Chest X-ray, AP view. Patient: 28 years old, sex M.
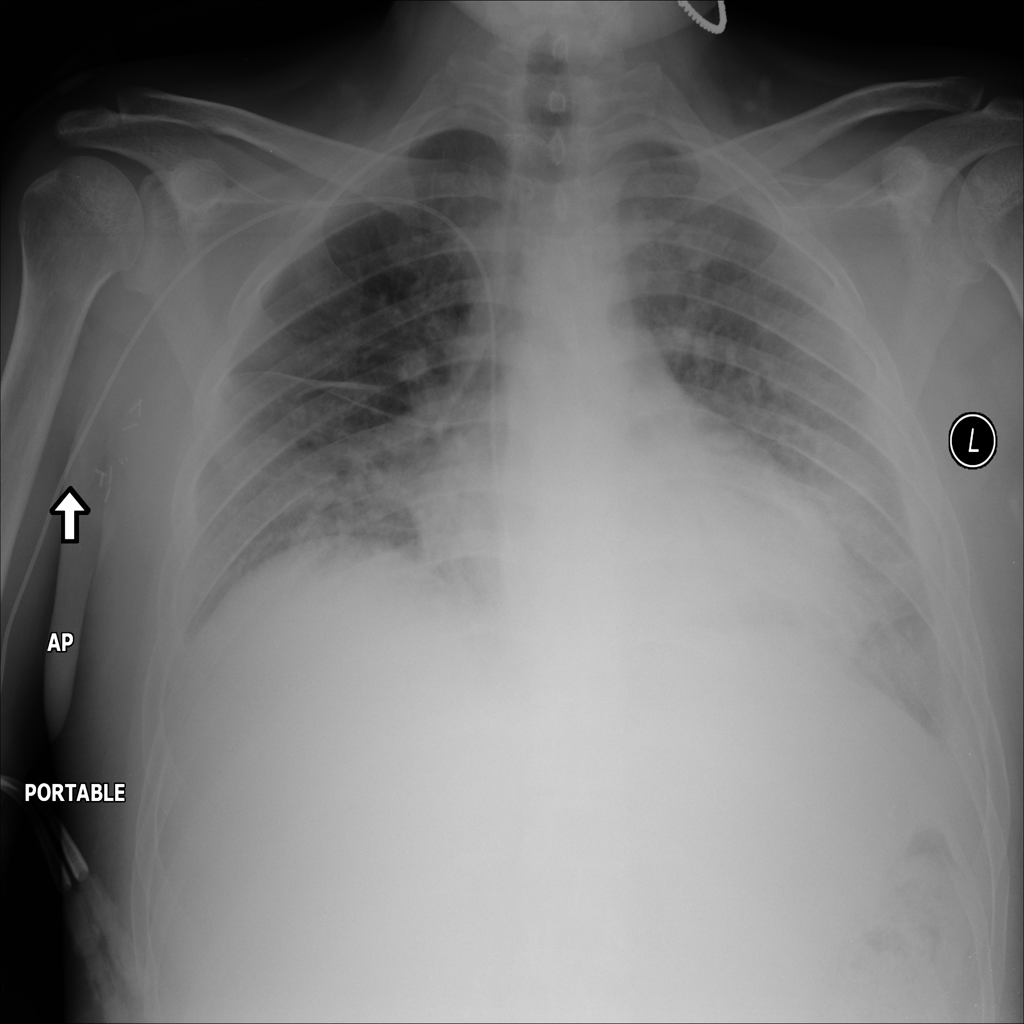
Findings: Pleural_Thickening